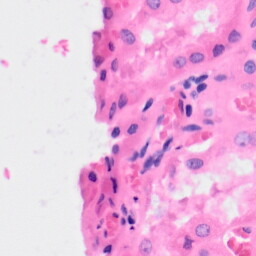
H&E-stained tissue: Kidney